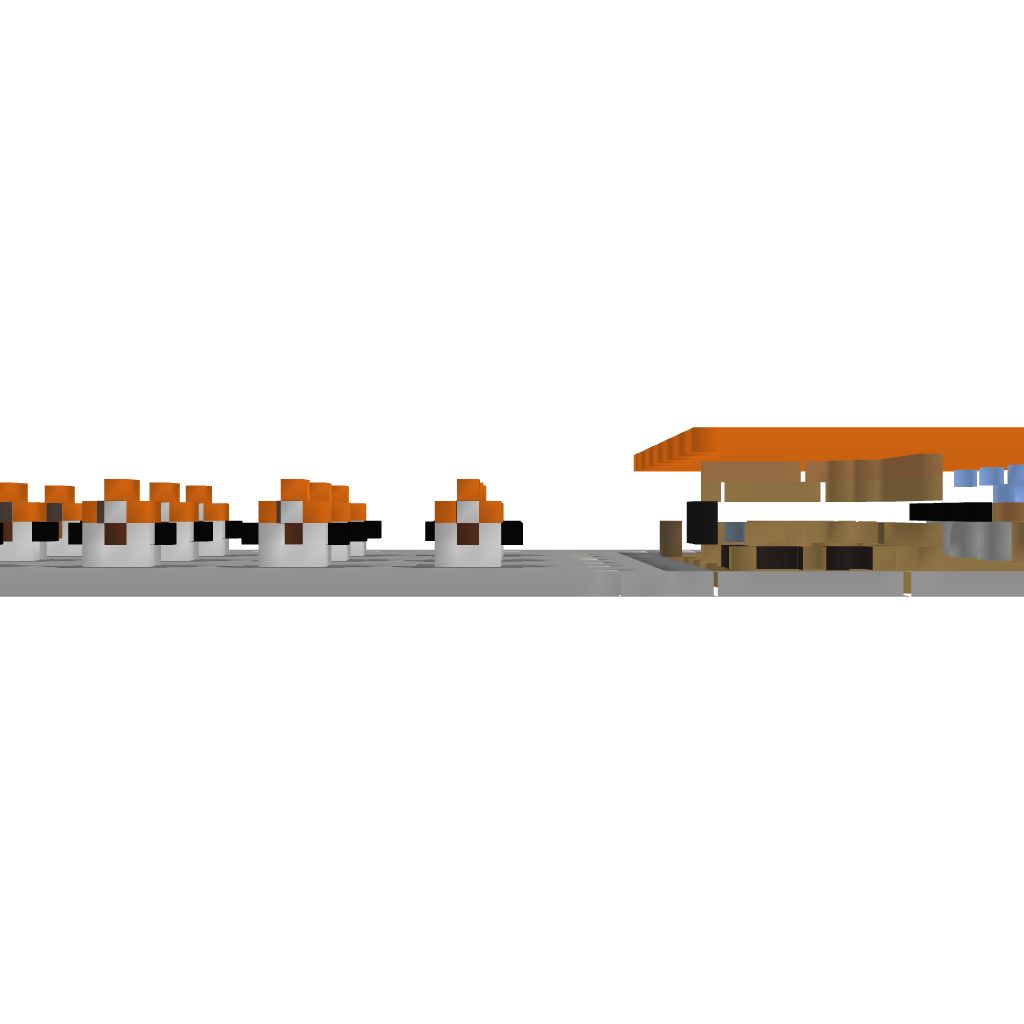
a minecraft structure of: GasStation